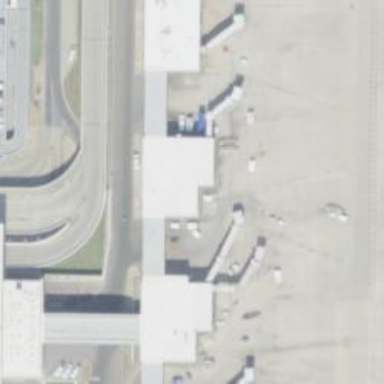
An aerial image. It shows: Airport gate.